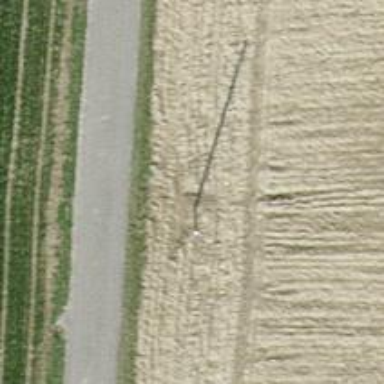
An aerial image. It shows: Power pole.